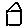
Label: house